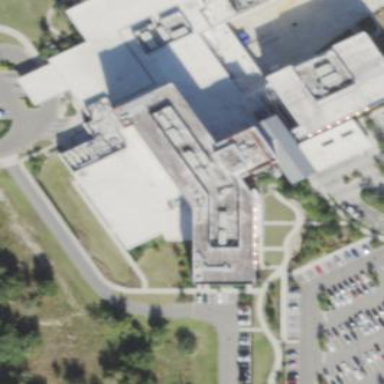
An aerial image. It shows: Hospital building.